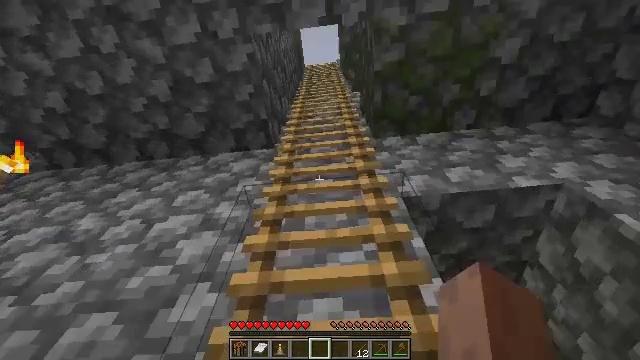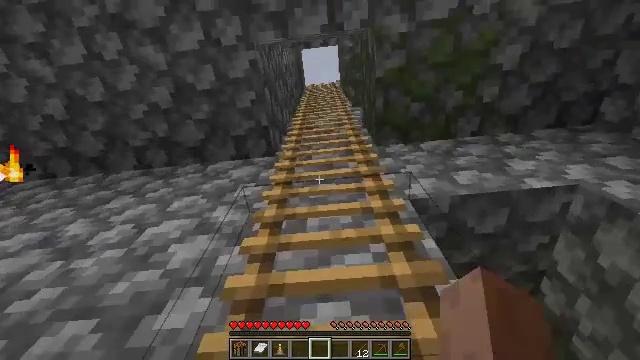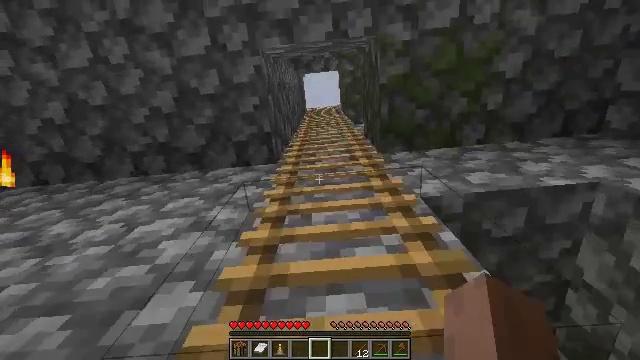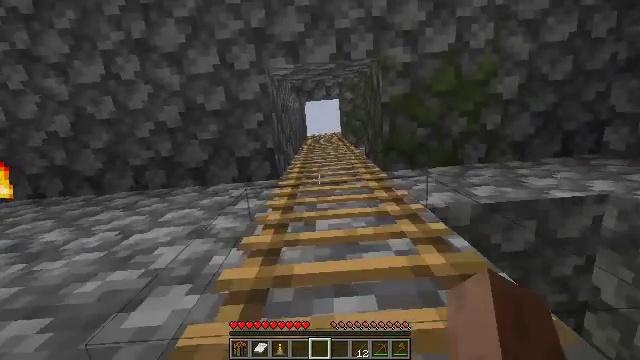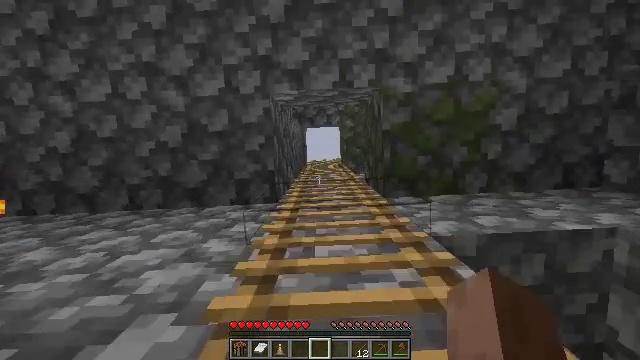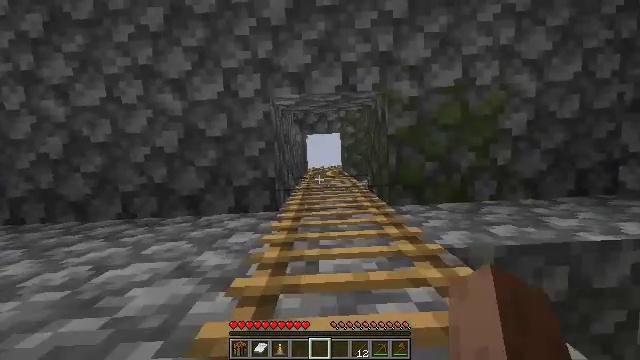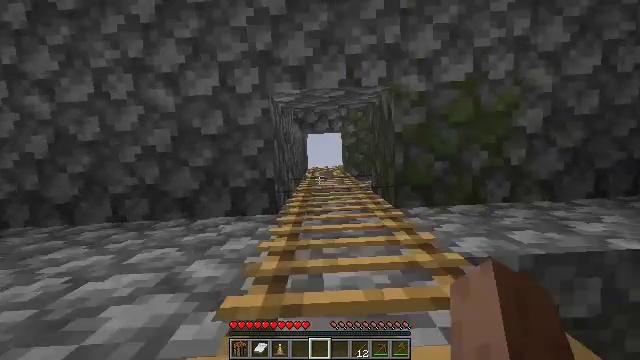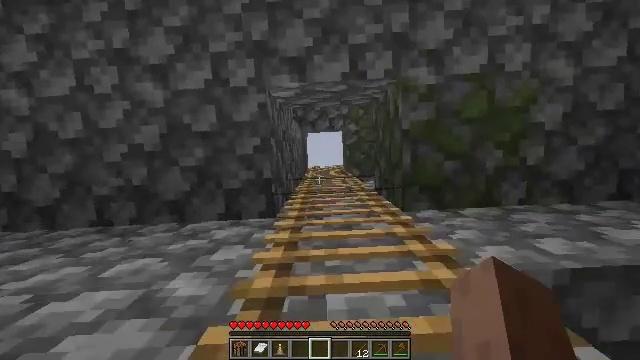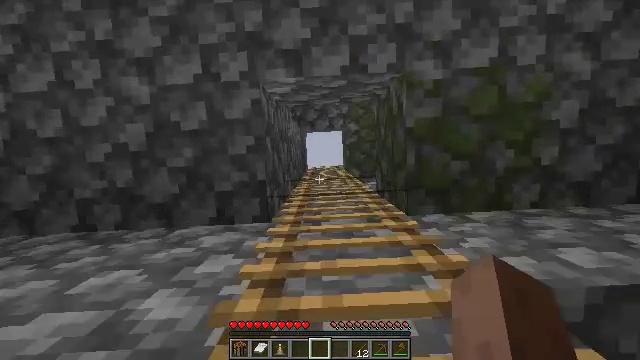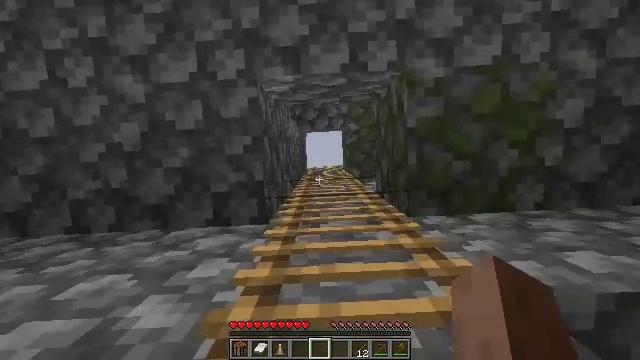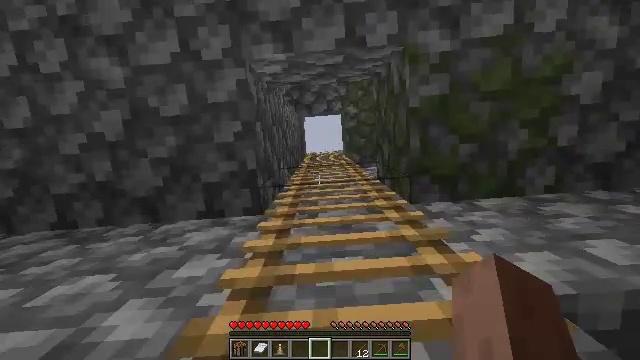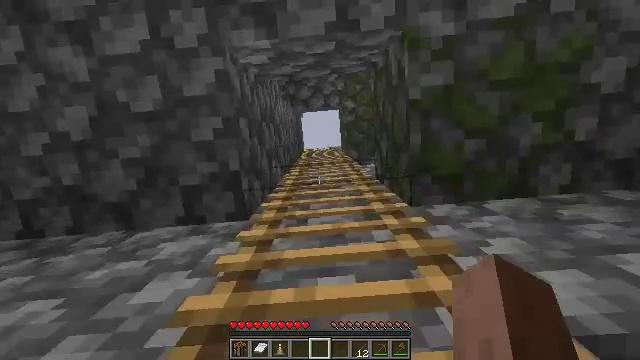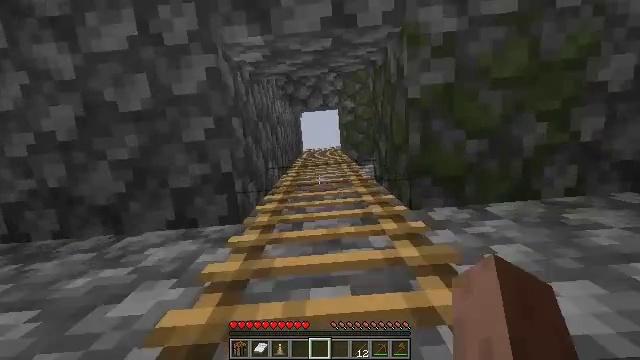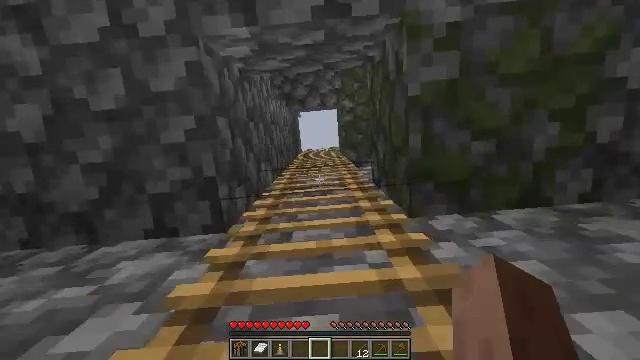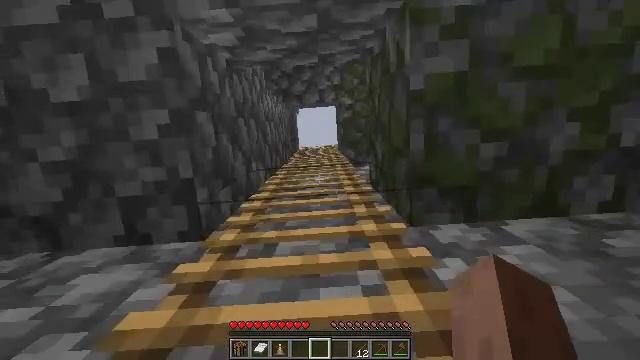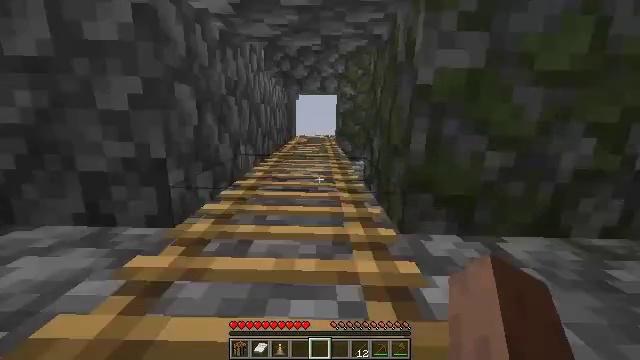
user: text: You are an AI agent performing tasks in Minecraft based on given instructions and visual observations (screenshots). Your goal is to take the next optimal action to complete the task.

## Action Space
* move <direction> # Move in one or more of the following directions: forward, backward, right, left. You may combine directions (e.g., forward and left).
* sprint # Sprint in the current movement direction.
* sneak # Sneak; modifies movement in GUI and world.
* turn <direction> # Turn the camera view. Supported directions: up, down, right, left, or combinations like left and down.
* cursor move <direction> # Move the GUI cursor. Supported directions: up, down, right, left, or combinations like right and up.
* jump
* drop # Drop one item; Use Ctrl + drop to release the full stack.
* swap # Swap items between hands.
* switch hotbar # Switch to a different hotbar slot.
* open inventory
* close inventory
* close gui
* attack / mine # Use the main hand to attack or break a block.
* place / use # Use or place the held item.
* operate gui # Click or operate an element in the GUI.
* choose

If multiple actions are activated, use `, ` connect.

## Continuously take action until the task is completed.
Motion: motion action
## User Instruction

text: Attack the cobblestone stairs to retrieve it.
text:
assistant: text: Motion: move forward, turn up
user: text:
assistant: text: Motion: move forward, turn up
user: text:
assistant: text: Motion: move forward, turn up
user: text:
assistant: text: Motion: move forward, turn right and up
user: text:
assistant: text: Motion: move forward, turn up
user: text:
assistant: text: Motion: move forward
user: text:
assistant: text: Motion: move forward and move right
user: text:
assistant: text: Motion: move forward and move right
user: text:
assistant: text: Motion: move forward and move right
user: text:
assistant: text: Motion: move forward and move right, turn left and down
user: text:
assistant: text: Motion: move forward and move right
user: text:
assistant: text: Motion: move forward
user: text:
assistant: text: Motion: move forward
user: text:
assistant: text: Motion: move forward
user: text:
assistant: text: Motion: move forward, turn right and down
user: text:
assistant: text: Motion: move forward, turn right
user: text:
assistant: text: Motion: move forward, turn right
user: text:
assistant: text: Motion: move forward and move left, turn right
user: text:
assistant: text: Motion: move forward and move left, turn right
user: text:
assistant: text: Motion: move forward and move left, turn right
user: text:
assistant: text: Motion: move forward and move left, turn right
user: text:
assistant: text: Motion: move forward and move left, turn right and down
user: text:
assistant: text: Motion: move forward and move left, turn right and down
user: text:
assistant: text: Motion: move forward and move left, turn right and down
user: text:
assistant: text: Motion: move forward and move left, turn right and down
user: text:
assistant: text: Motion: move forward and move left, turn right and down
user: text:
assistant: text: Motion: move left, turn right
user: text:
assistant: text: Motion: move left
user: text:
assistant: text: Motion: move back and move left
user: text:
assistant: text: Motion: move back and move left